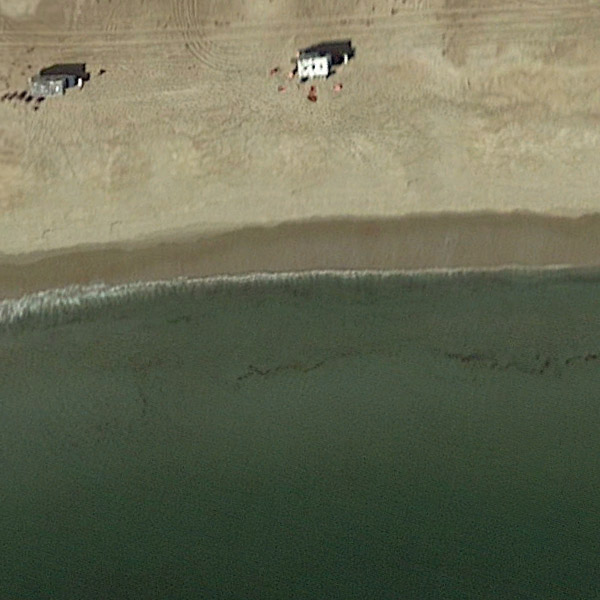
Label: Beach